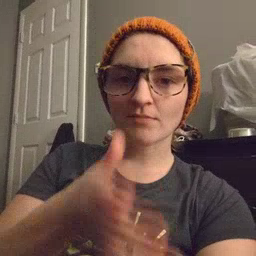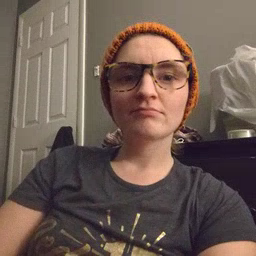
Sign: grandma